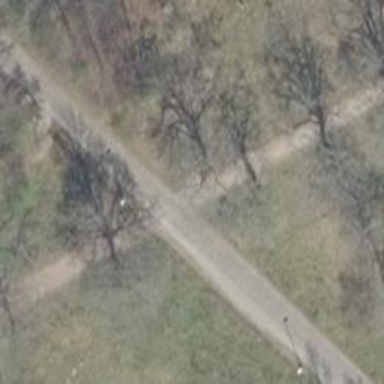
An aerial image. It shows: Service road.